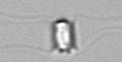
Label: Chaetoceros_didymus